Field crop: maize
Growth stage: 2
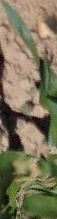
Species: maize